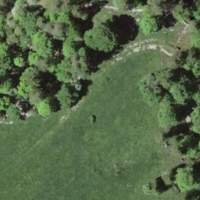
EUNIS habitat code: 41
Species observed at this site:
Primula veris